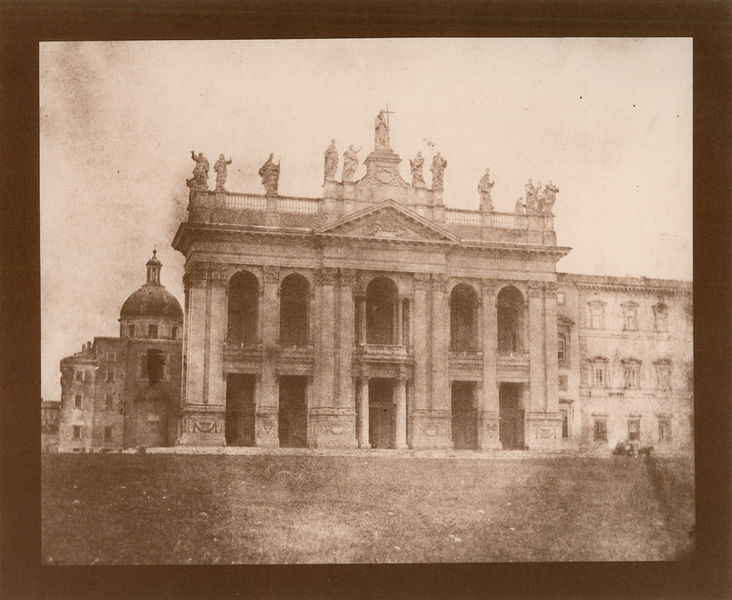
Titel: San Giovanni in Laterano, Rom
Künstler: Calvert R. Jones
Schlagwörter: fenster, grau, säulen, dach, schloss, barock, kirche, statue, fassade, giebel, figuren, kuppel, foto, kreuz, balustrade, photo, skulpturen, statuen, fotographie, lateran, rathaus, renaissance, museum, tempel